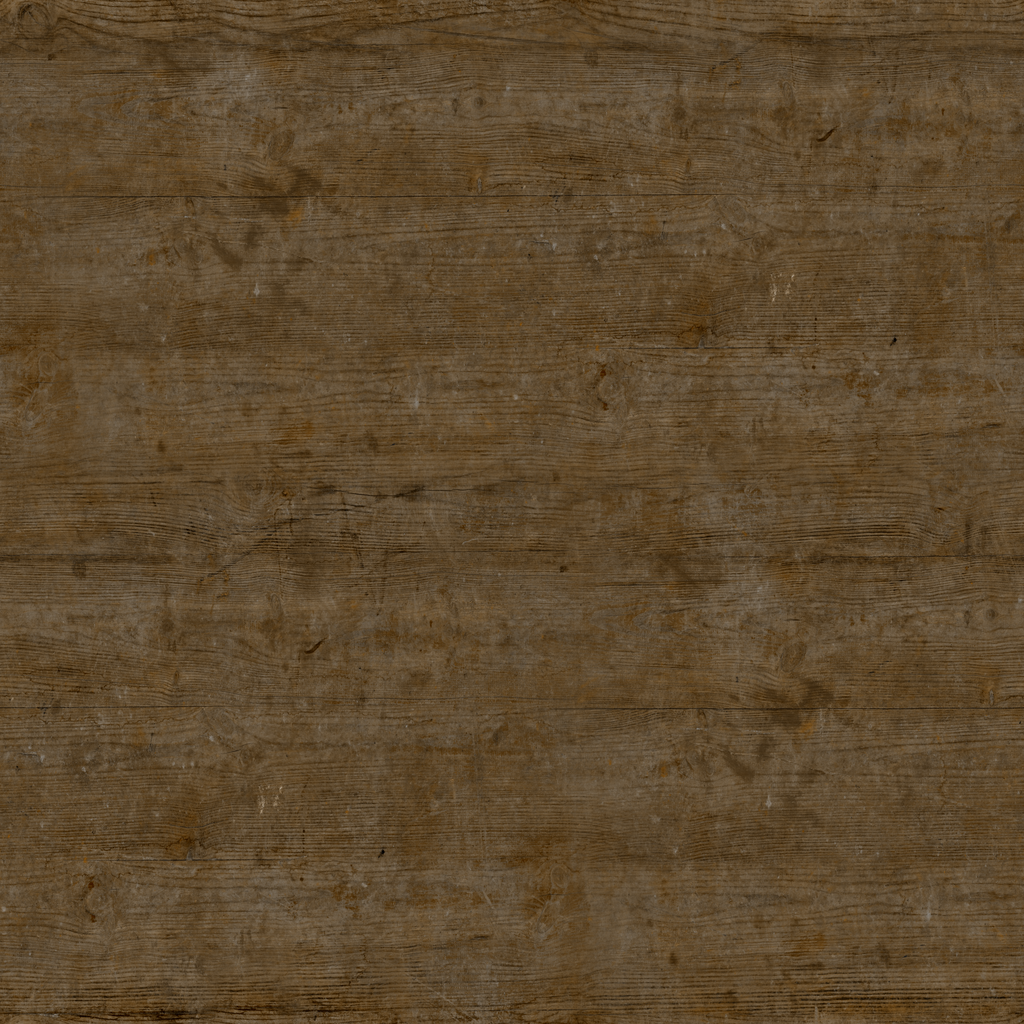
Texture map type: Color